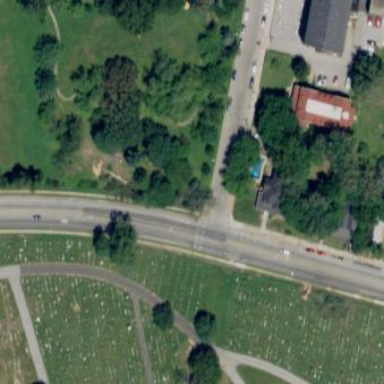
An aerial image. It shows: Sector within cemetery.